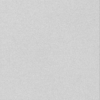
Label: dusty